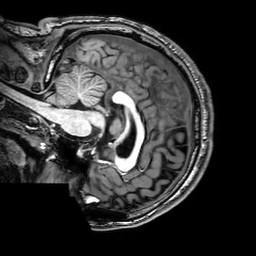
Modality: T1w
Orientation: sagittal
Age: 23
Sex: male
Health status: healthy
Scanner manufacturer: philips
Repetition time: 0.008302 s
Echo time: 0.00381 s